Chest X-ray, AP view. Patient: 78 years old, sex M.
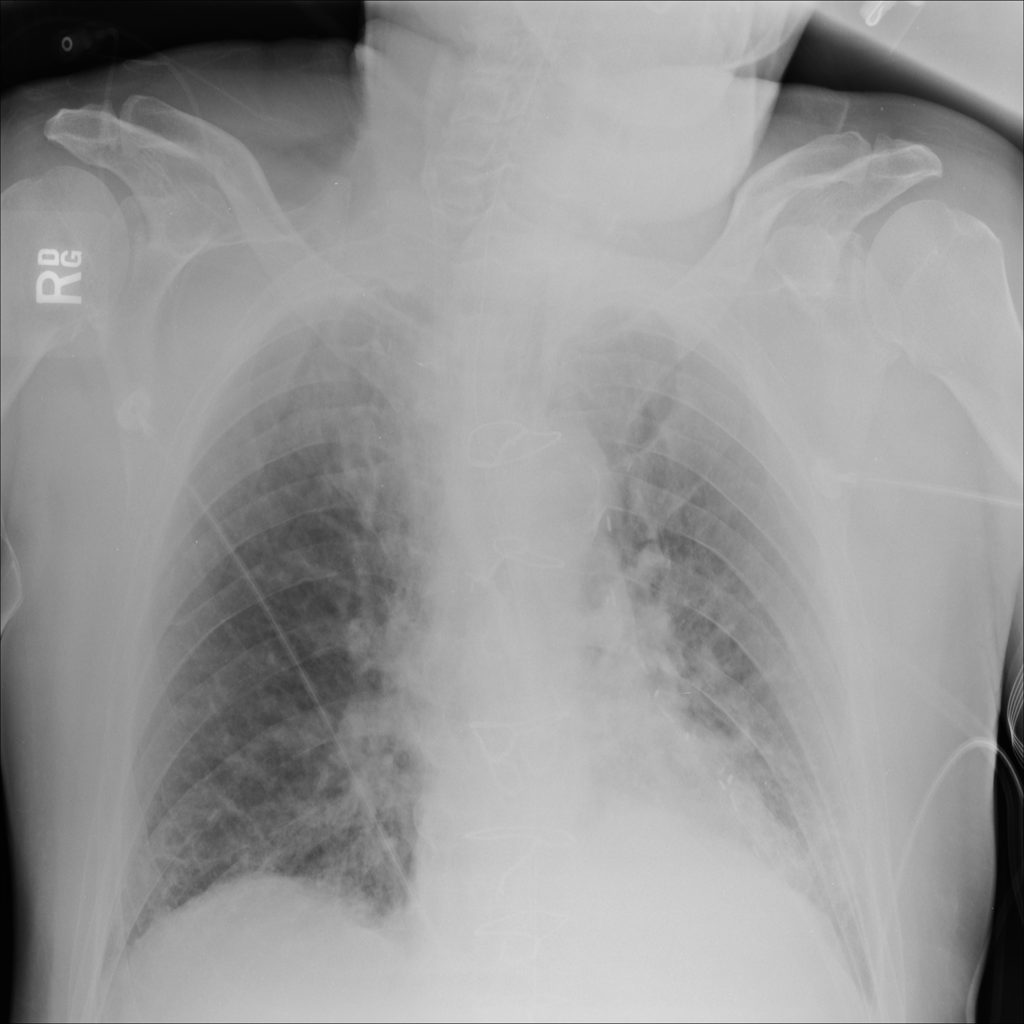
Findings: Atelectasis